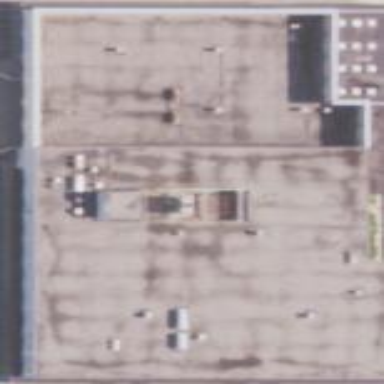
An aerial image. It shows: Building.